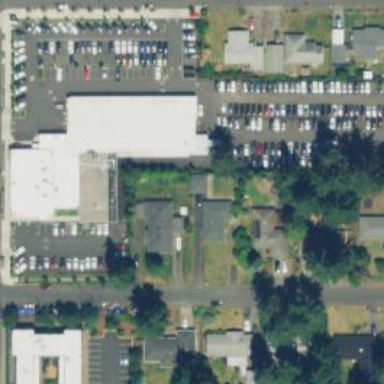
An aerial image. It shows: Car shop building.